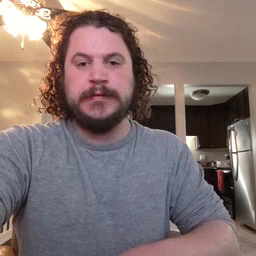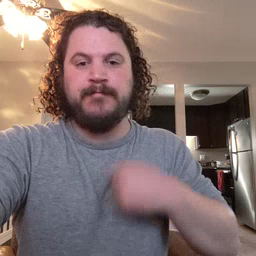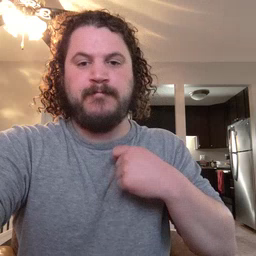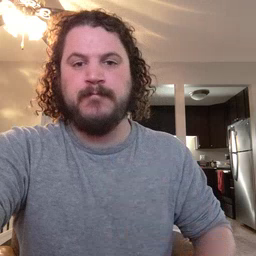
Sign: zipper